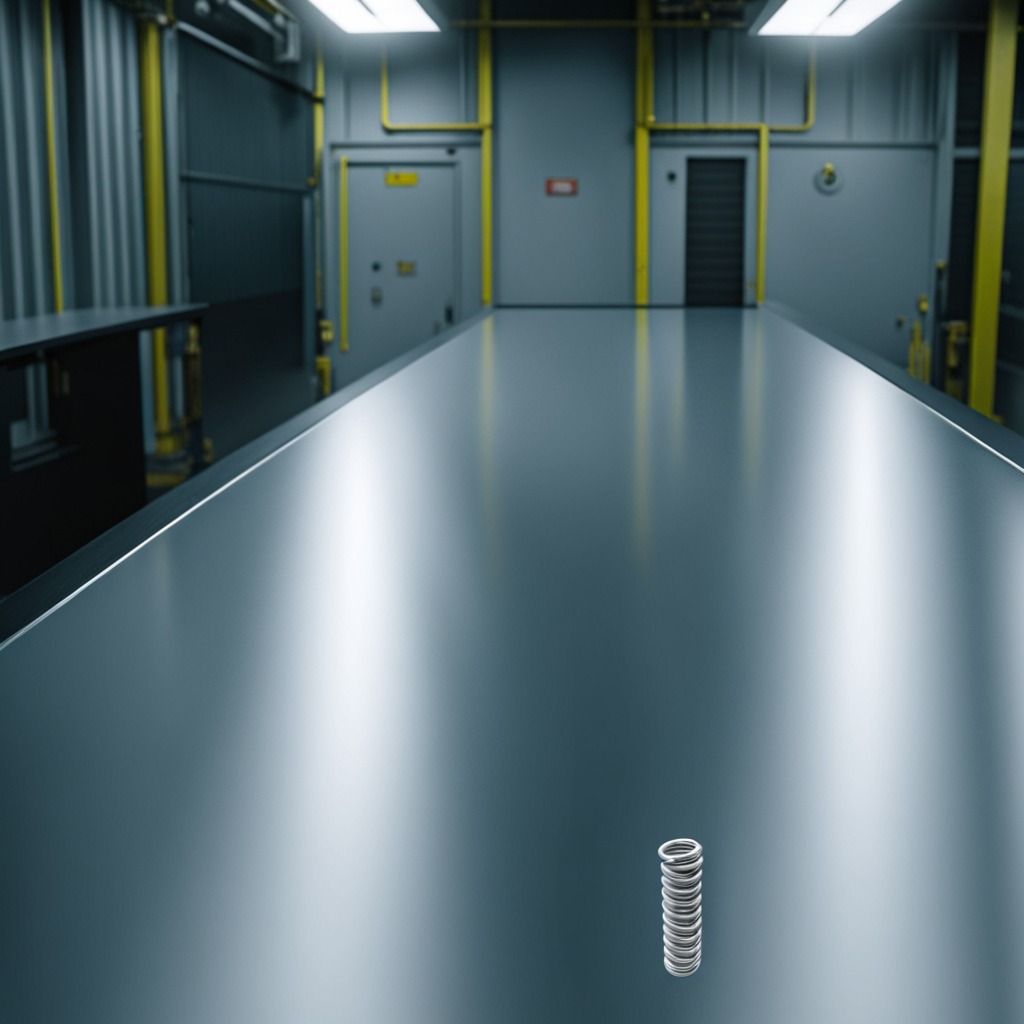
A coiled metal spring is lying on the table in the ship maintenance bay.